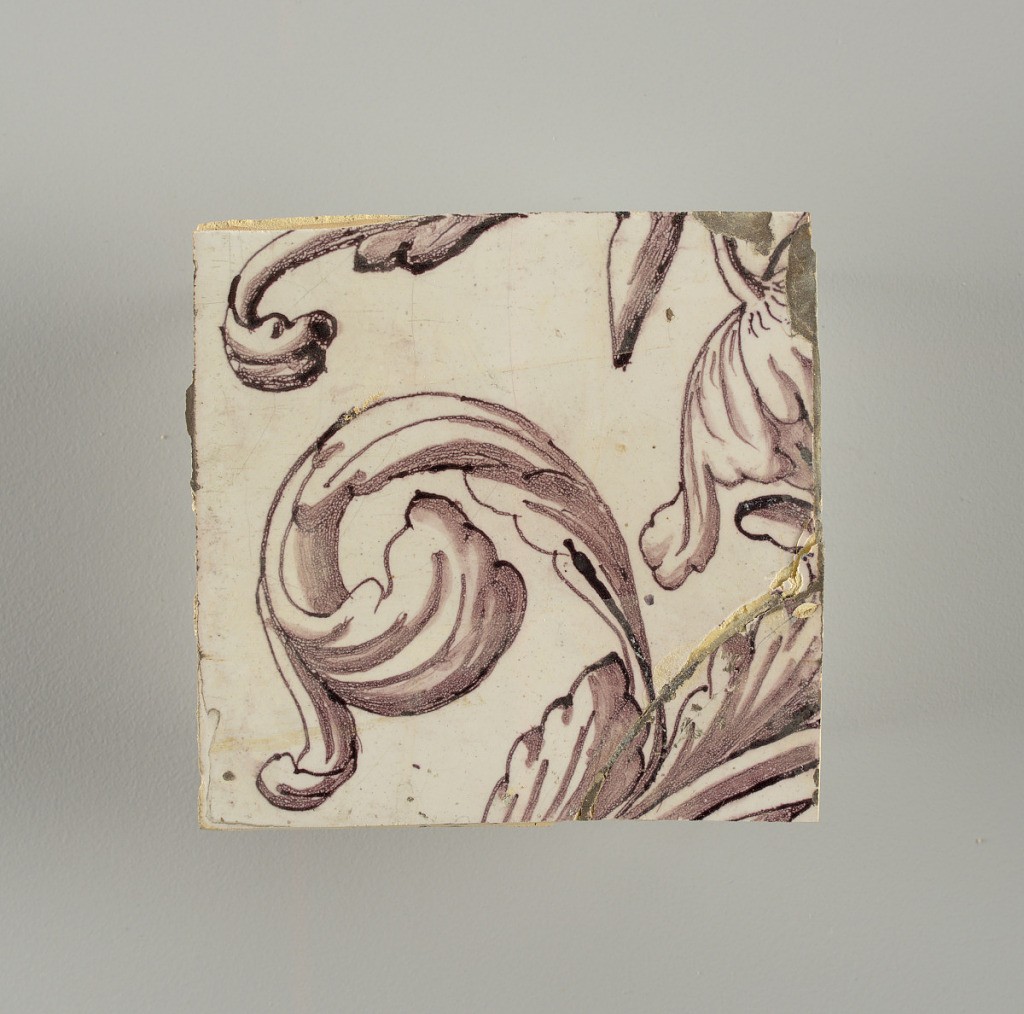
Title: Wall facing
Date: ca. 1725
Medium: Tin-glazed earthenware, underglaze
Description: Horizontal rectangle.  Thirty-seven tiles wide and twenty-one high with opening for door or window nineteen and one-half tiles high and twelve wide.  To left and right of opening, centered canopy above. Left, woman representing Hope, right, a sculputure urn.  Centered above opening, a mascaron.  Arabesque design of foliage.